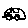
Label: car